Field crop: maize
Growth stage: 2
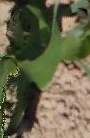
Species: maize